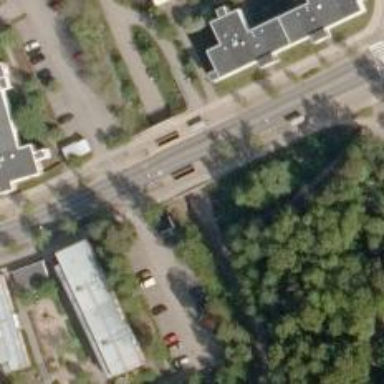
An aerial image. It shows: Asphalt cycleway.